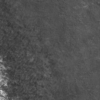
Label: not_dusty